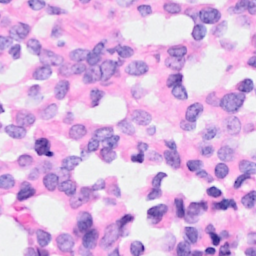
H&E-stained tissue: Breast